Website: macys
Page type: customer-info-address
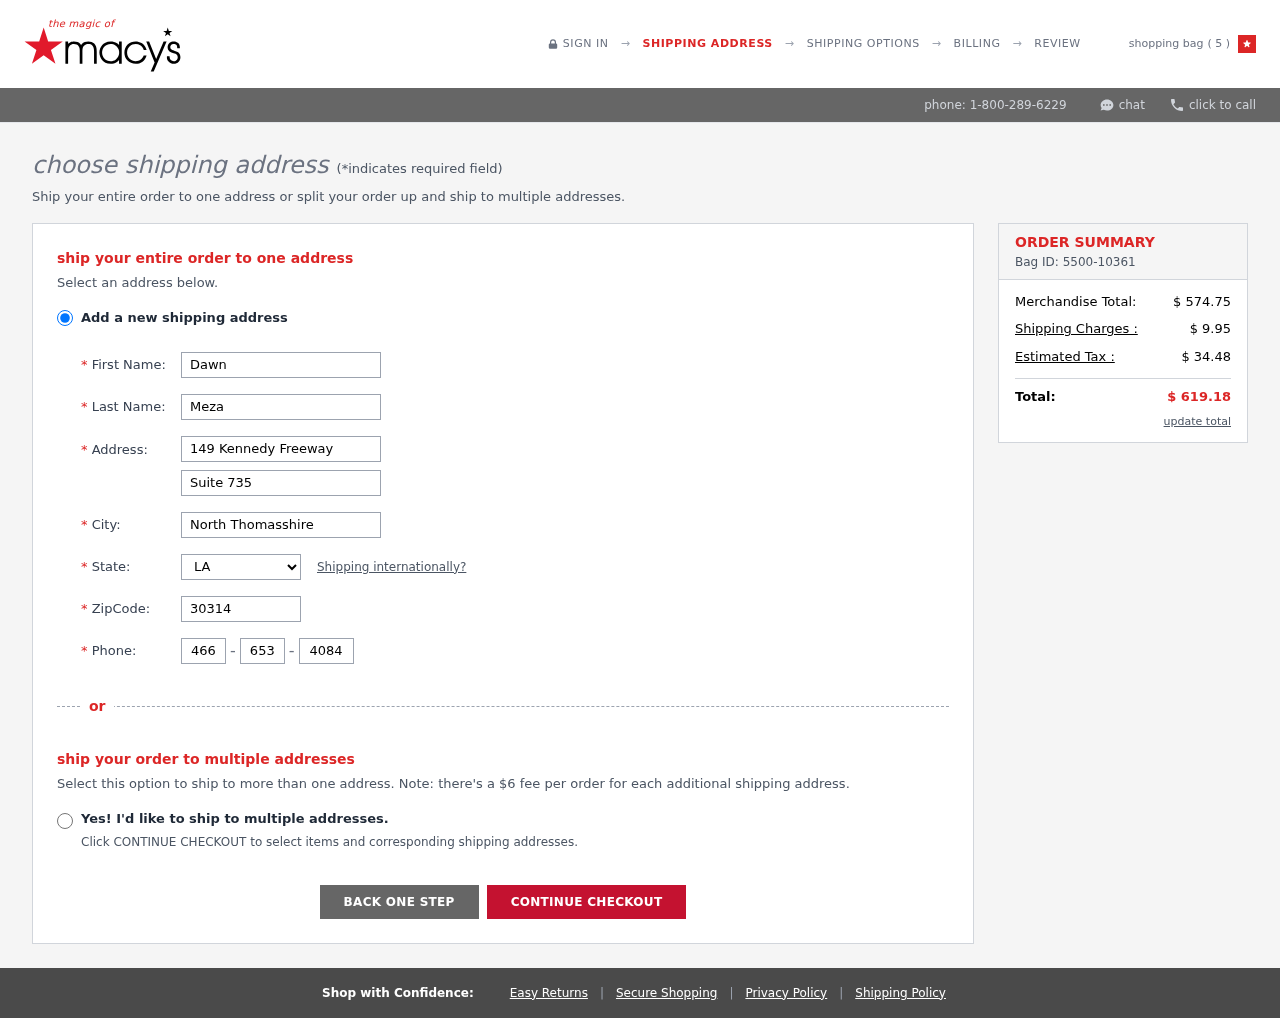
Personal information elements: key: PII_CITY
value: North Thomasshire
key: PII_FIRSTNAME
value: Dawn
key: PII_LASTNAME
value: Meza
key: PII_PHONE_AREA
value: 466
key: PII_PHONE_PREFIX
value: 653
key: PII_PHONE_SUFFIX
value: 4084
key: PII_POSTCODE
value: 30314
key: PII_STATE_ABBR
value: LA
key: PII_STREET
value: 149 Kennedy Freeway
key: PII_STREET2
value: Suite 735
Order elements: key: ORDER_NUM_ITEMS
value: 5
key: ORDER_ID
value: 5500-10361
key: ORDER_SUBTOTAL
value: $ 574.75
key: ORDER_SHIPPING_COST
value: $ 9.95
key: ORDER_TAX
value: $ 34.48
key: ORDER_TOTAL
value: $ 619.18